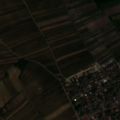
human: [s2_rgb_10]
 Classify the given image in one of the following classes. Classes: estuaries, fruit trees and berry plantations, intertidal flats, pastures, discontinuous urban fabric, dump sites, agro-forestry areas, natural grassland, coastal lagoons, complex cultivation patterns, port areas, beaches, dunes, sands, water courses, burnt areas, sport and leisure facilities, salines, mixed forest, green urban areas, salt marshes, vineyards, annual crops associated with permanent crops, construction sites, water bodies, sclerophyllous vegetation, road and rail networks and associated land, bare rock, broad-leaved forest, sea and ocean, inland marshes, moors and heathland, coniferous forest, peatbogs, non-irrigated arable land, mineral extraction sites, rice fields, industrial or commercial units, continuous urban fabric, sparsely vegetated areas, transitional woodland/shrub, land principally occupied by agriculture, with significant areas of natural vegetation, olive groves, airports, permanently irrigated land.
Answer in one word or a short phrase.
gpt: discontinuous urban fabric, vineyards, complex cultivation patterns, land principally occupied by agriculture, with significant areas of natural vegetation